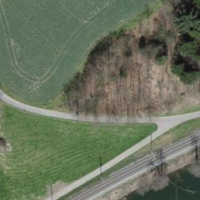
EUNIS habitat code: 25
Species observed at this site:
Teucrium scorodonia